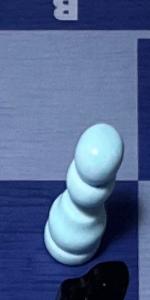
Label: Pawn_White